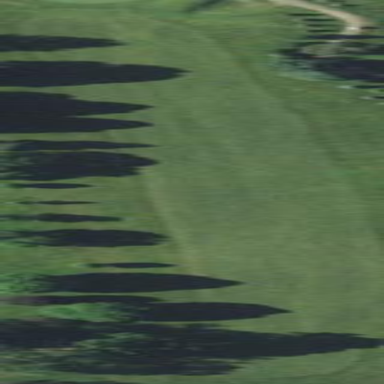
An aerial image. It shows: Grassy area designated as golf fairway.